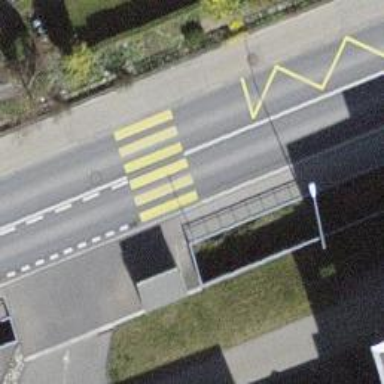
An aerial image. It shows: Uncontrolled zebra crossing on the road.